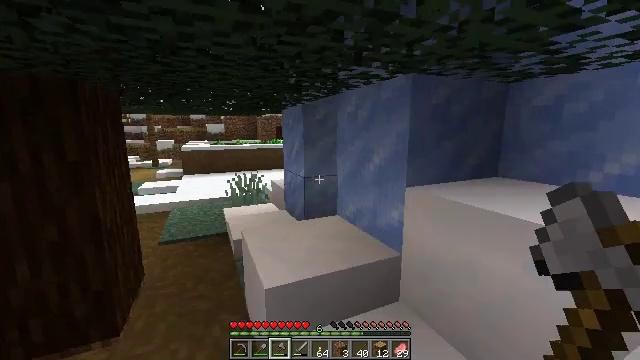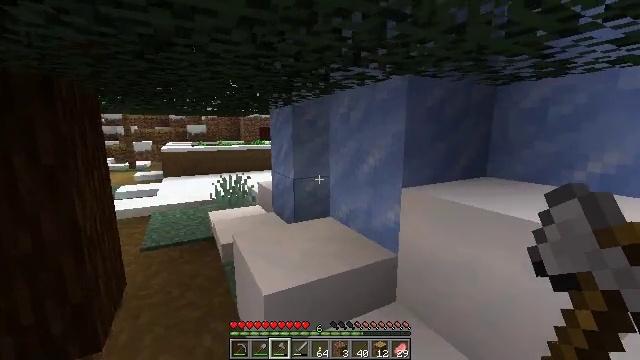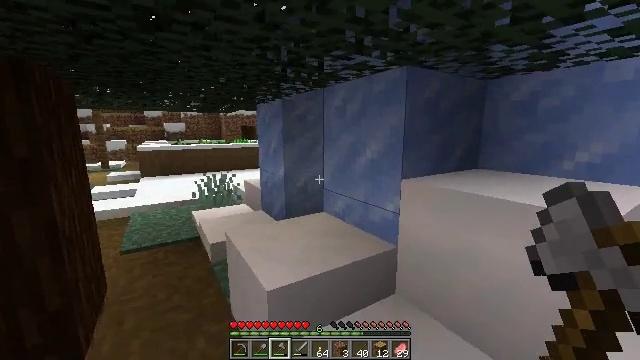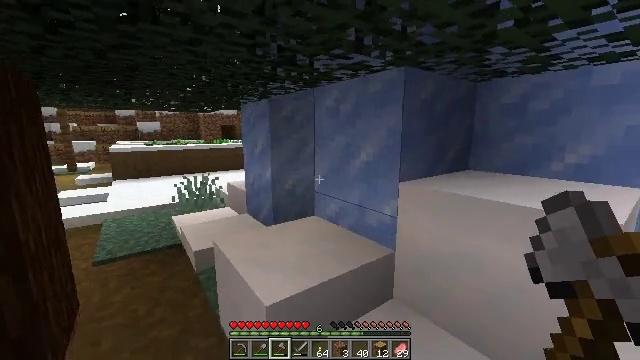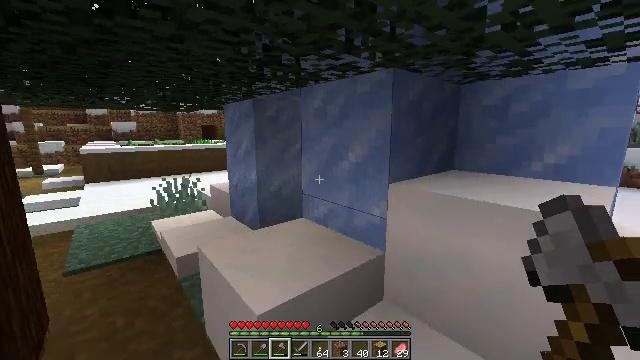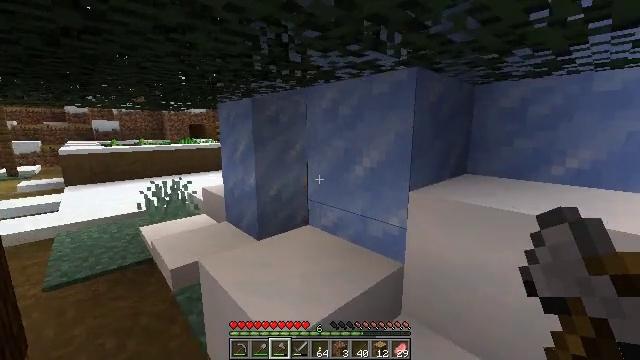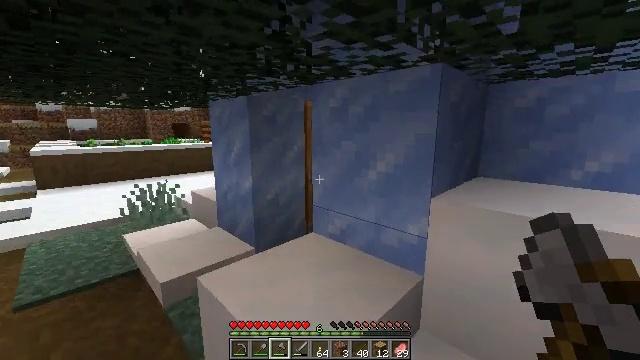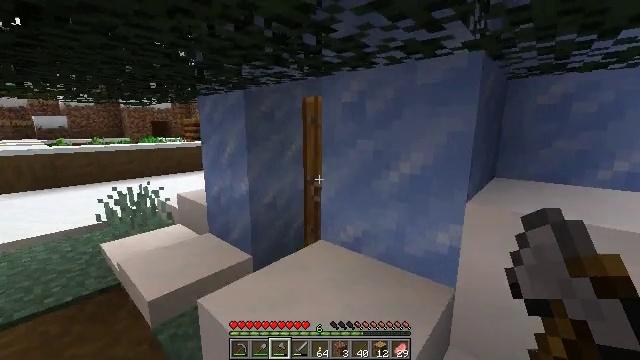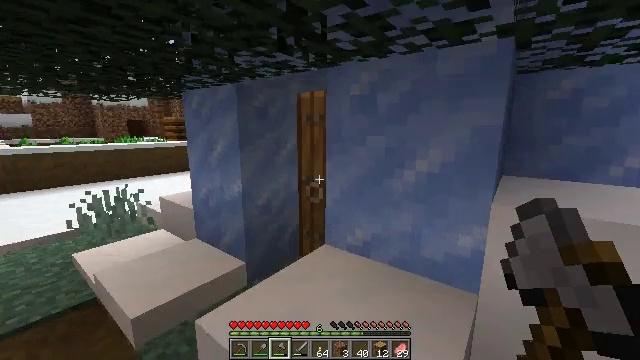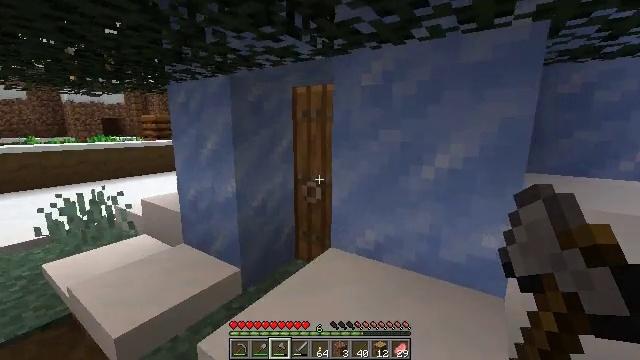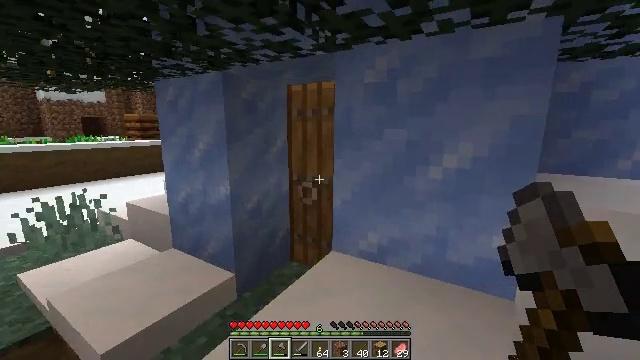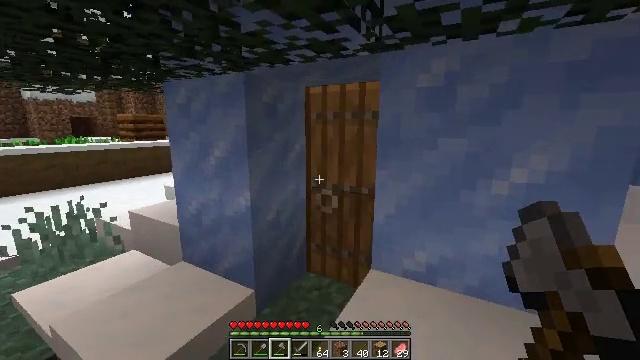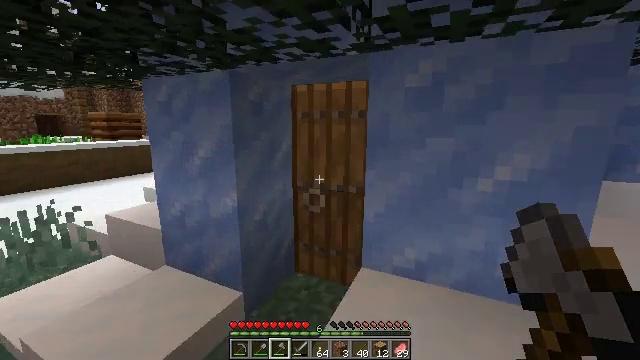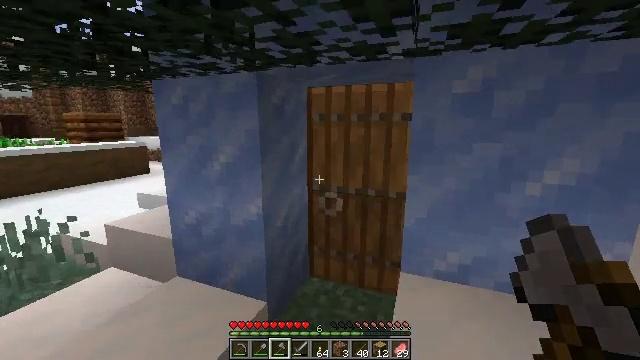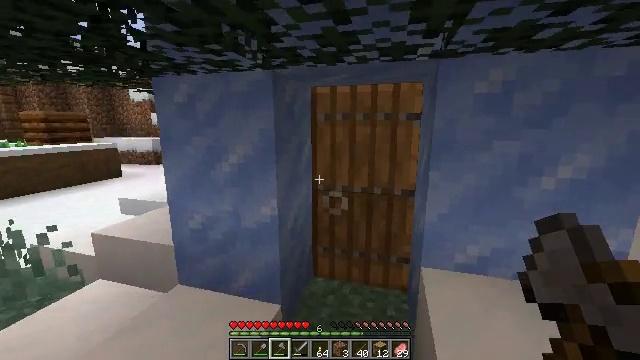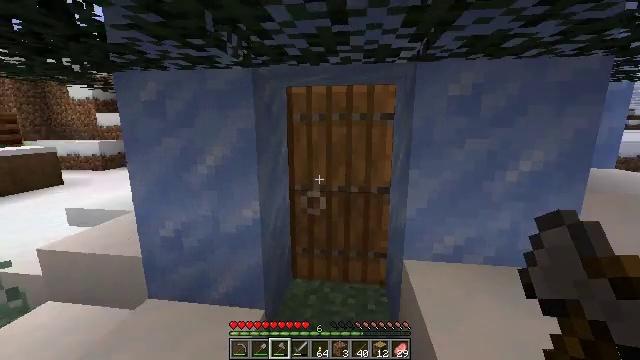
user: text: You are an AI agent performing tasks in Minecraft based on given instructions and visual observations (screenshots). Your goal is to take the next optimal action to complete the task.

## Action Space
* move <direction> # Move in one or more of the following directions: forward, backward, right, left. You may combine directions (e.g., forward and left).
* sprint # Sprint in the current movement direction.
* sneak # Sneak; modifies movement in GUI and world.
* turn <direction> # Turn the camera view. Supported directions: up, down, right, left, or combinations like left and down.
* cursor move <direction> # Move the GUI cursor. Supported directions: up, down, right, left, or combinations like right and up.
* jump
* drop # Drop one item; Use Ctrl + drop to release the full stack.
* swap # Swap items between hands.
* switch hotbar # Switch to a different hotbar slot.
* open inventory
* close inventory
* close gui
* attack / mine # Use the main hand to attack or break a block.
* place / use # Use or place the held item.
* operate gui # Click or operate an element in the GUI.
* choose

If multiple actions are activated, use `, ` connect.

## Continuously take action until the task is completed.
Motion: motion action
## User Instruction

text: Break the potato plant to gather potatoes.
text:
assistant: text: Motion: move forward and move left, turn right
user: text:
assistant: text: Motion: move forward and move left, turn right
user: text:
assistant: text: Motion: move forward and move left, turn right
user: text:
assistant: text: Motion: move forward and move left, turn right
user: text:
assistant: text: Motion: move forward and move left, turn right
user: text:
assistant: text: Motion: move forward and move left, turn right
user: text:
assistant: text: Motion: move forward and move left, turn right
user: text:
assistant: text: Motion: move forward and move left, turn right
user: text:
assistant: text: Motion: move forward and move left, turn right
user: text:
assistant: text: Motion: move forward and move left, turn right
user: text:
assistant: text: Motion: move left, turn right
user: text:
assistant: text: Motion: move left, turn right
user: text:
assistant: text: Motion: move left, turn right
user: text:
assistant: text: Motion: move left, turn right
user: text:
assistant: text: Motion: move left, turn right
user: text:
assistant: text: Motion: turn right
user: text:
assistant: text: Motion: turn right
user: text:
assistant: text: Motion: no_op
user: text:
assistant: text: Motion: no_op
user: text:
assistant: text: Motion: move forward, use / place
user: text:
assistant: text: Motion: move forward, use / place
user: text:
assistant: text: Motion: move forward, use / place
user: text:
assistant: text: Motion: move forward
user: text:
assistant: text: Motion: move forward
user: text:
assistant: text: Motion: move forward, turn right and down
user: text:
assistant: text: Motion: move forward, turn right and down
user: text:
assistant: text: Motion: move forward, turn right and down
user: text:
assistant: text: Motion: move forward, turn down
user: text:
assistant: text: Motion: move forward, turn down
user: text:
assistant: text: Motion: move forward, turn down